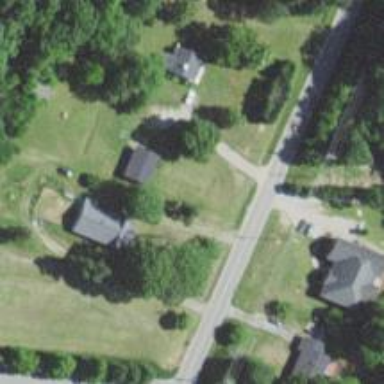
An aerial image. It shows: Driveway.